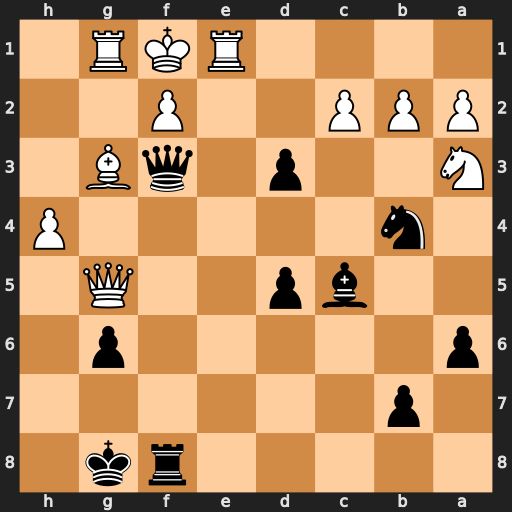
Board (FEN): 5rk1/1p6/p5p1/2bp2Q1/1n5P/N2p1qB1/PPP2P2/4RKR1
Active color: b
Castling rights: -
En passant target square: -
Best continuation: Qxf2+ Bxf2 Rxf2#